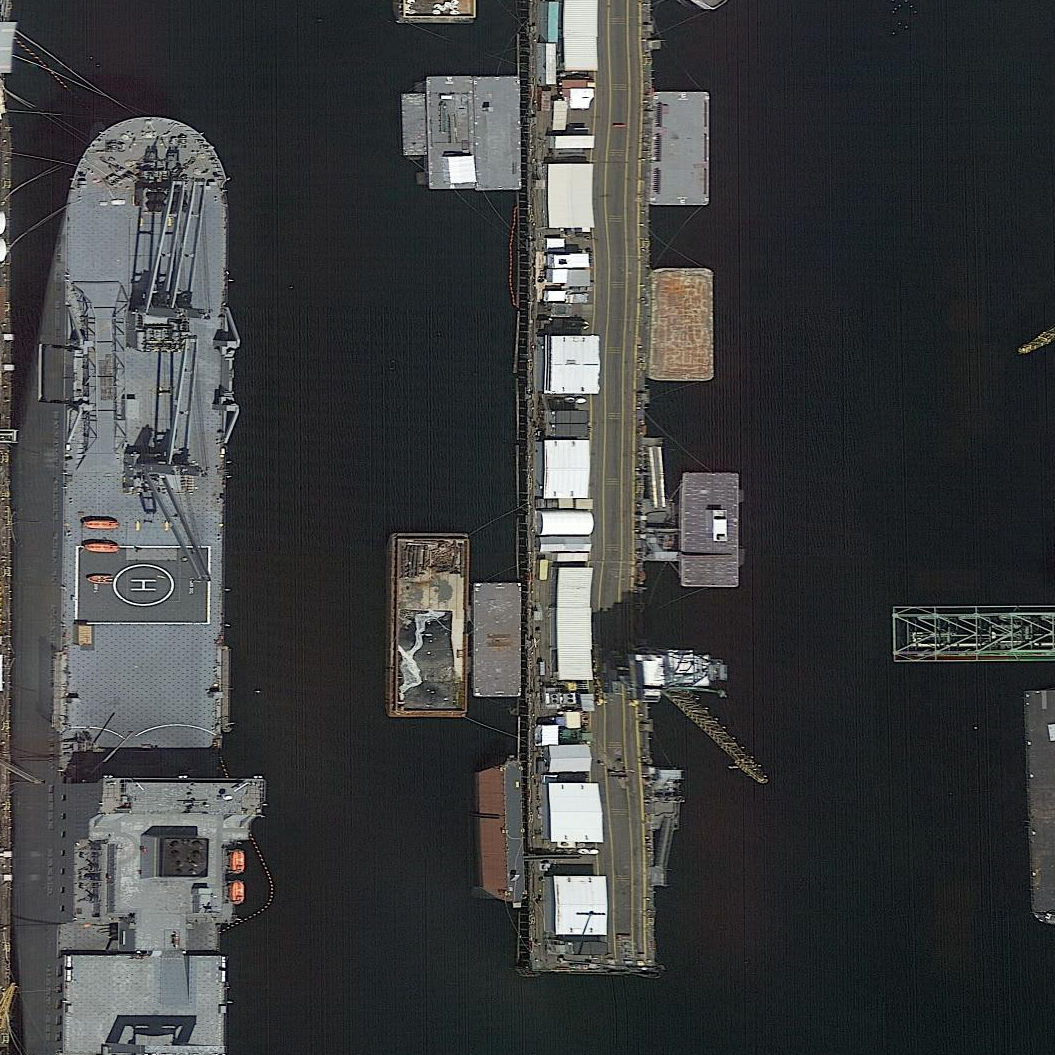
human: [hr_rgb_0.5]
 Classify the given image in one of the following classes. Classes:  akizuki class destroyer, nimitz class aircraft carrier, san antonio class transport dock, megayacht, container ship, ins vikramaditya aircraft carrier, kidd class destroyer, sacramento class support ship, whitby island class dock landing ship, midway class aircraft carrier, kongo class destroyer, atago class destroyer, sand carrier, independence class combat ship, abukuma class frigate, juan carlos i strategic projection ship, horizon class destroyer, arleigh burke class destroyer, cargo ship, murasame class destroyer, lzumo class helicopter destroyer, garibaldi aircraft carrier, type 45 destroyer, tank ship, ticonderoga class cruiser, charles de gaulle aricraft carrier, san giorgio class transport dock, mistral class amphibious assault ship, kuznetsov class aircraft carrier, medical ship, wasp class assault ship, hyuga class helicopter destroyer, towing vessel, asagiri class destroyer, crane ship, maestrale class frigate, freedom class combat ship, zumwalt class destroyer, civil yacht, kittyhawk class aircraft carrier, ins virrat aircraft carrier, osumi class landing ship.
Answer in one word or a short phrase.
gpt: Crane ship